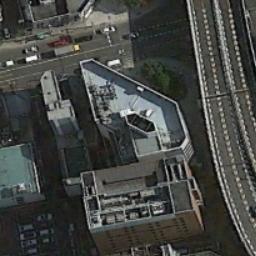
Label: commercial_area